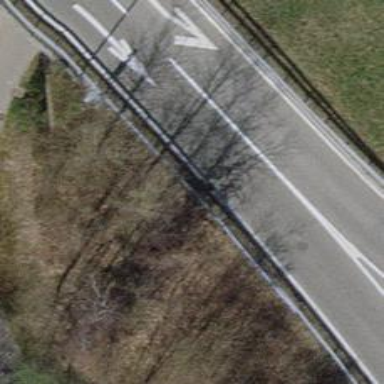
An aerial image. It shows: Asphalt motorway link with embankment.